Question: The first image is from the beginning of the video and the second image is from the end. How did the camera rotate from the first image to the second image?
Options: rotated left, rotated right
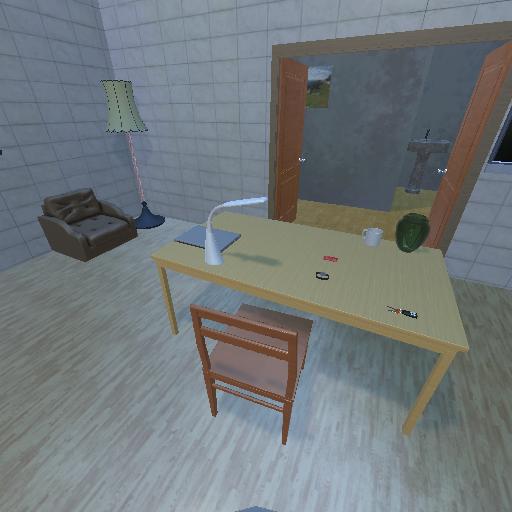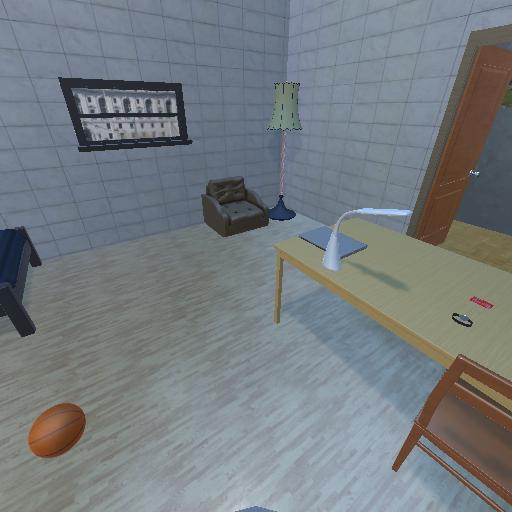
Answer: rotated left